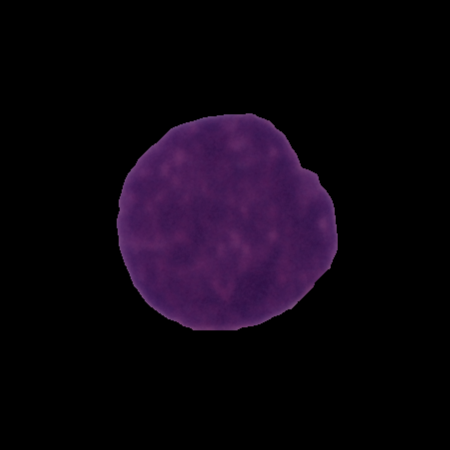
Label: cancer